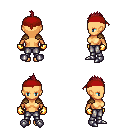
a pixel art fantasy rpg character, female body template, human, tanned skin, leather shoulder armor, metal pants, brunette mohawk hairstyle, red bandana, gold gloves, metal boots, four views (front, back, left, right), 2x2 character sprite sheet, small pixel art, hard edges, no anti-aliasing